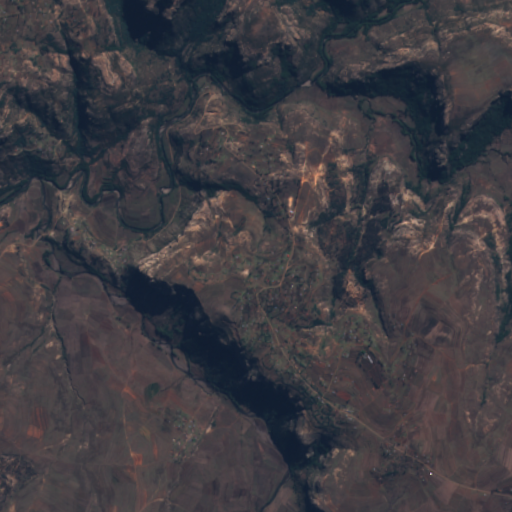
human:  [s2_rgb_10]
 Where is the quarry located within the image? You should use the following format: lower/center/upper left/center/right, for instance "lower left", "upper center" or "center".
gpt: The quarry is located in the lower center of the image.
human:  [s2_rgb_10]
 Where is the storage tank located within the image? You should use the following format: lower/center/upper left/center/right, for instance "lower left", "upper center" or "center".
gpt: The storage tank is located in the lower center of the image.
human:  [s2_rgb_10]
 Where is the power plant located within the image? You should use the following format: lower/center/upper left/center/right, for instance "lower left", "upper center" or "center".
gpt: There is no power plant in the image.